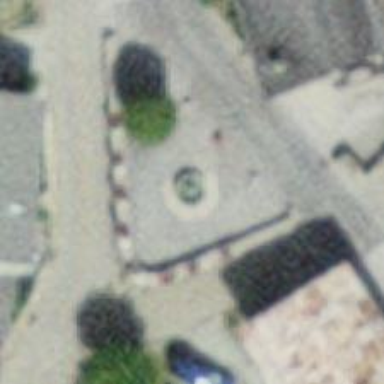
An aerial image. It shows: Fountain.